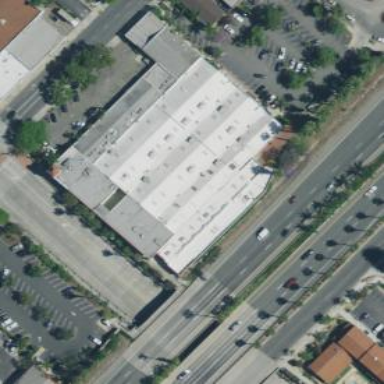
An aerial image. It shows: Outdoor shop located inside building.